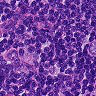
Metastatic tissue present: yes